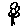
Label: flower